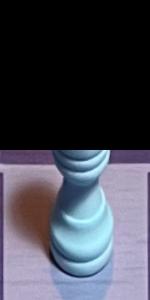
Label: Rook_White